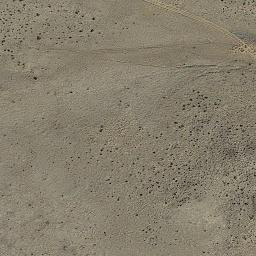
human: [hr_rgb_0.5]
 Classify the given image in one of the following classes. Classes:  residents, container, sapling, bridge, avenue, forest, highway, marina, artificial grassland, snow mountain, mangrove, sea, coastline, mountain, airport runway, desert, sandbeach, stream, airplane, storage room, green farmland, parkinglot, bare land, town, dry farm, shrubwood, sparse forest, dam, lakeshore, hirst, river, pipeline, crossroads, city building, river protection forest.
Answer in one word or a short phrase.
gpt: bare land